Question: I am trying to draw a div with a border and a single '+' character but the alignment is off:

The code I am using to generate this is:
'''
var divPlus = document.createElement("div");
divPlus.style.position = "absolute";
divPlus.style.left = '5px';
divPlus.style.width = '7px';
divPlus.style.height = '7px';
divPlus.style.top = "20px";
divPlus.style.color = "#111111";
divPlus.style.fontWeight="normal";
divPlus.style.border = "1px solid";
divPlus.innerHTML = '+';
'''
I have played with 'padding and margins' but doing so throws off alignment across browsers. I have also tried using 'lineHeight' without success. Might there be a default that I am overlooking?
How do I get border and text to align?
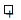
Answer: i have made the following work;
lineheight should work:
<URL>
'''
<div id="plus">+</div>
#plus{
width:100px;
height:100px;
background:red;
line-height:100px;
text-align:center;
color:white;
font-size:120px;
font-weight:bold;
}
'''